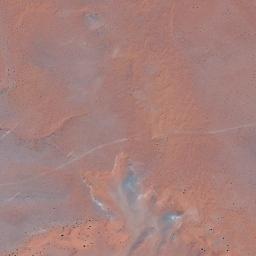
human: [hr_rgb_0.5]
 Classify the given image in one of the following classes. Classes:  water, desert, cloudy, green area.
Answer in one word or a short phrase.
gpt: desert